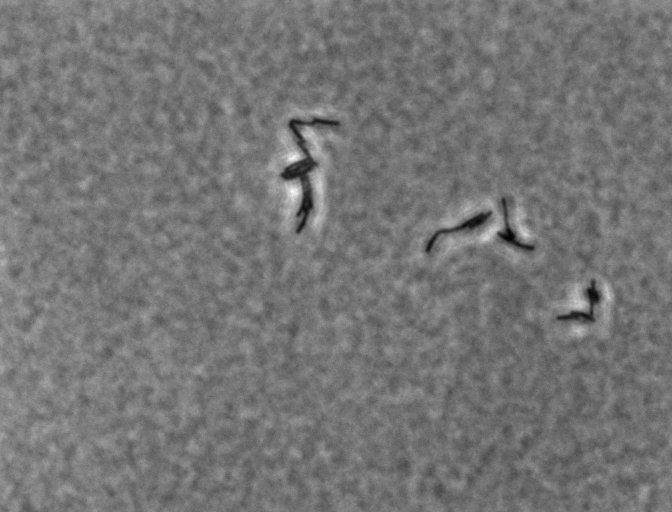
Bacillus coagulans